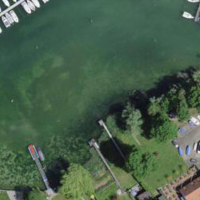
EUNIS habitat code: 14
Species observed at this site:
Humulus lupulus
Urtica urens
Lysimachia vulgaris